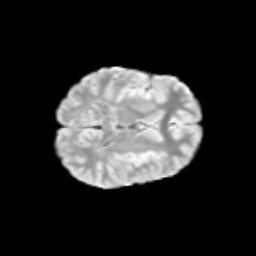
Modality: T2w
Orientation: axial
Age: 14
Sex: female
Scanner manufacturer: siemens
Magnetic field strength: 3 T
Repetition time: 3.8 s
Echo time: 0.07 s